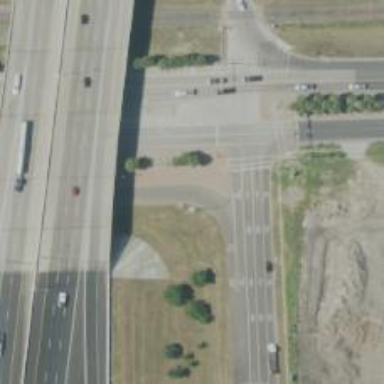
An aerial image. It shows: Secondary link road.